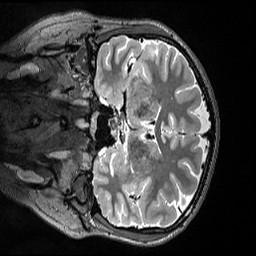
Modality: T2w
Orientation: coronal
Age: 20
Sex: female
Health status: healthy
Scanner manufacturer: siemens
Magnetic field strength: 3 T
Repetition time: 3.2 s
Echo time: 0.563 s